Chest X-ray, PA view. Patient: 14 years old, sex M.
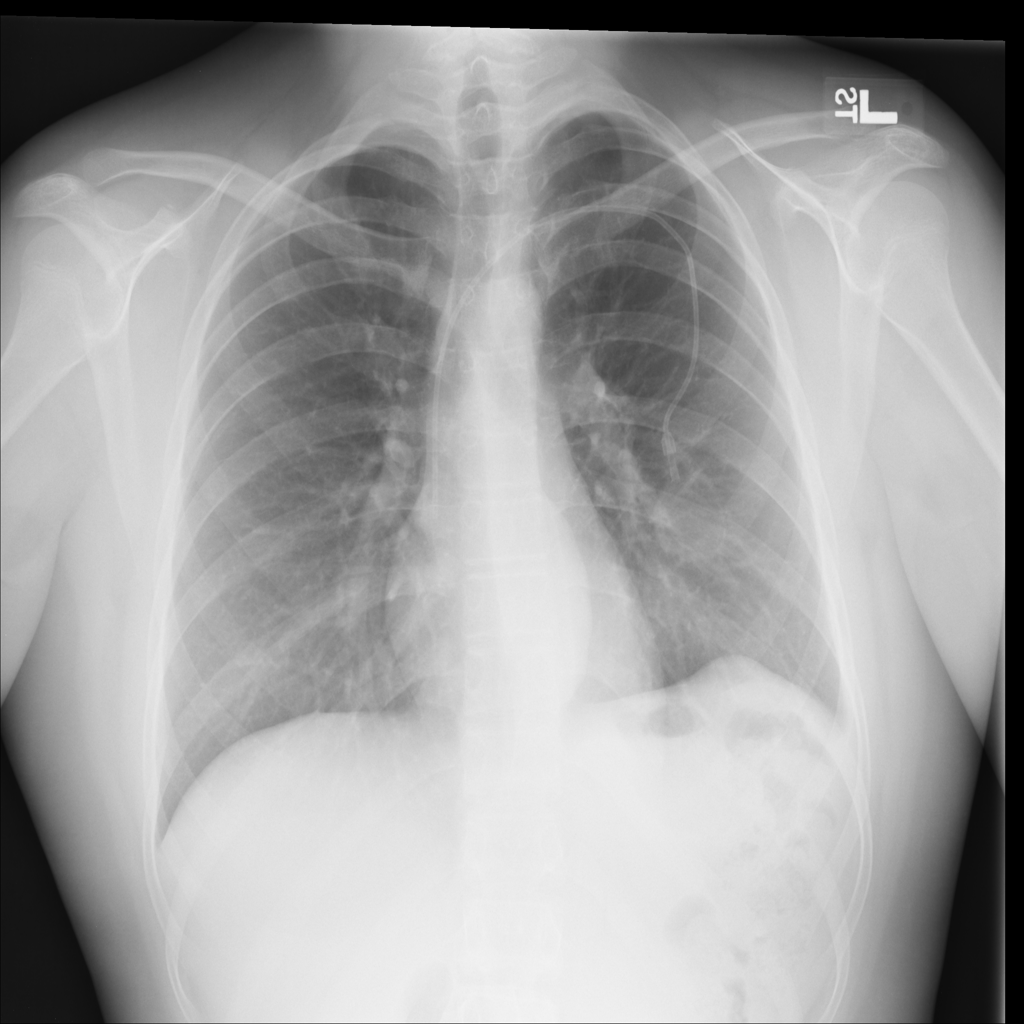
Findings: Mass